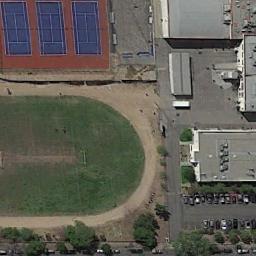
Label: tennis_court